Question: I try code in Haskell. I want to use module Control.Monad.Free. I written 'import Control.Monad.Free' in my test.hs. But I have error:

How can I fix this error?
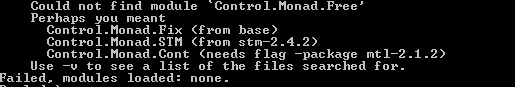
Answer: <URL>:
'''
cabal install free
'''